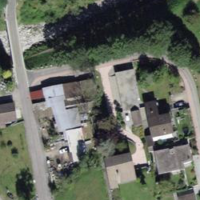
EUNIS habitat code: 52
Species observed at this site:
Camponotus vagus